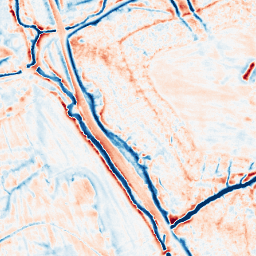
Category: edge_preserving
Decomposition family: guided
Decomposition parameters: radius: 4
eps: 0.001
Upsampling method: linear_exact
Upsampling parameters: scale: 8
Upsampling scale: 8